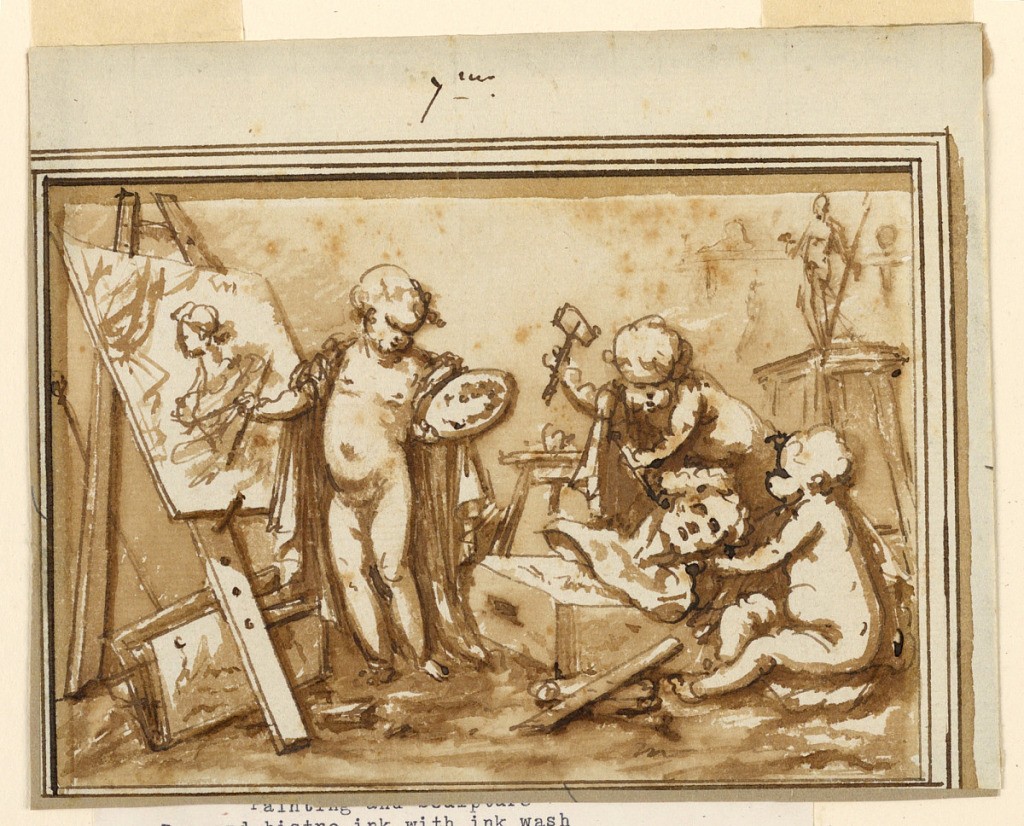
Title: Design for an Overdoor
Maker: Piat Joseph Sauvage, French, 1744 - 1818
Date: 1785-1790
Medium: Pen and ink, brush and bistre wash on paper
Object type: drawing
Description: This alegory of painting and sculpture includes a putto painting a woman and another works on a portrait bust, held by another putto.